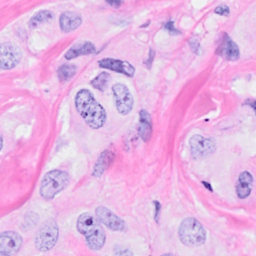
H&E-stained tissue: Breast